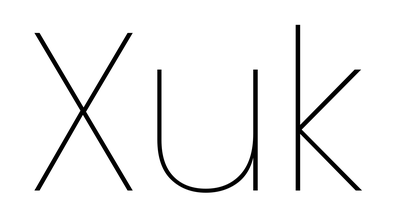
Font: Poppins-Thin